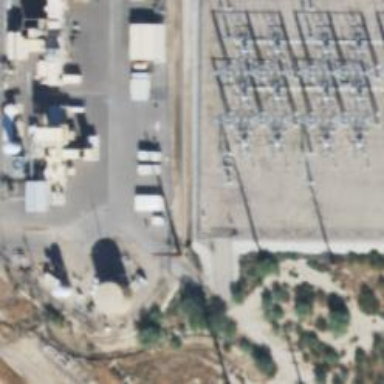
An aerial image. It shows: Switch for power supply.